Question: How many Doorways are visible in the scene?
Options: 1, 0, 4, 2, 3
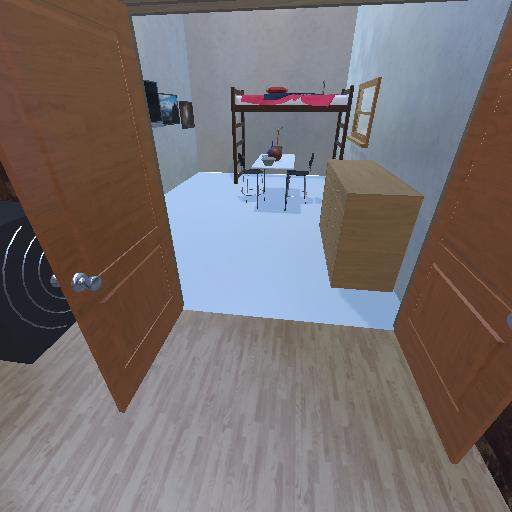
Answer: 1